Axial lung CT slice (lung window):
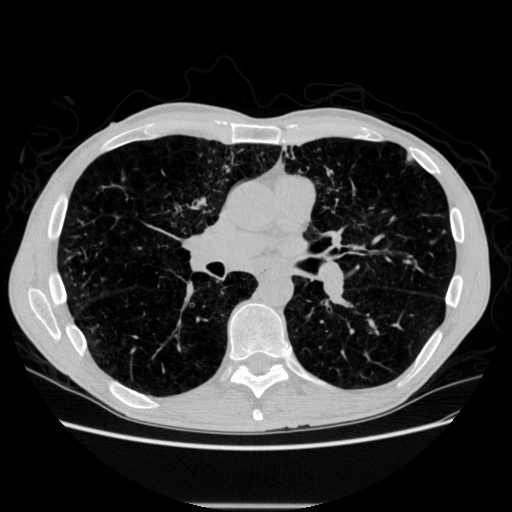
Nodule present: yes
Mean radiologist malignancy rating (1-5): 2